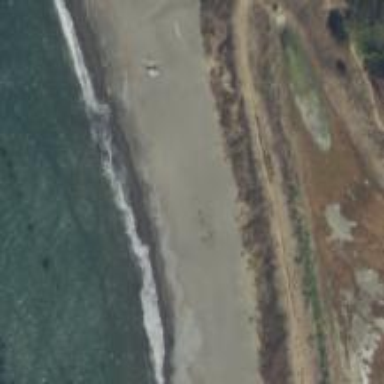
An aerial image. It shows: Beautiful beach with natural surroundings.